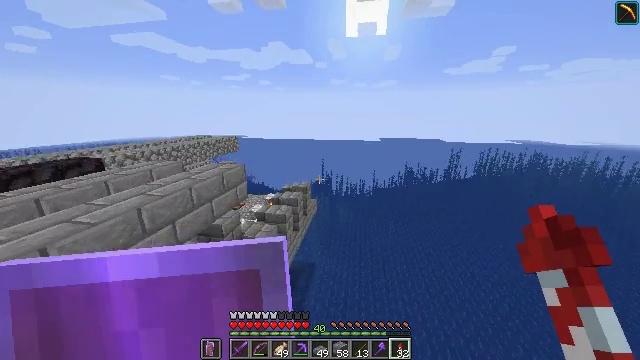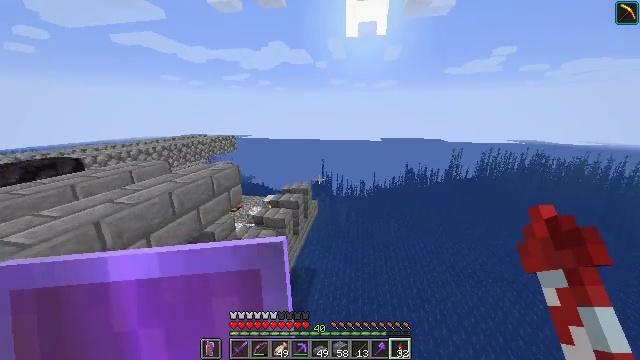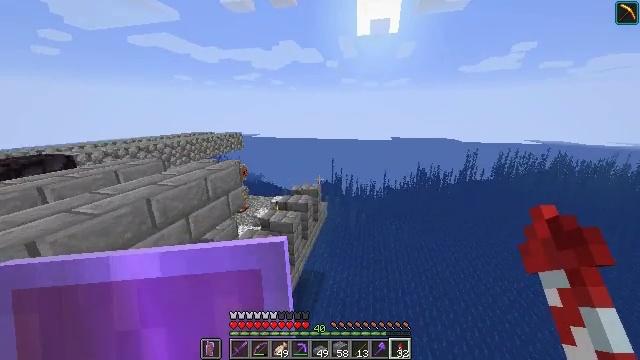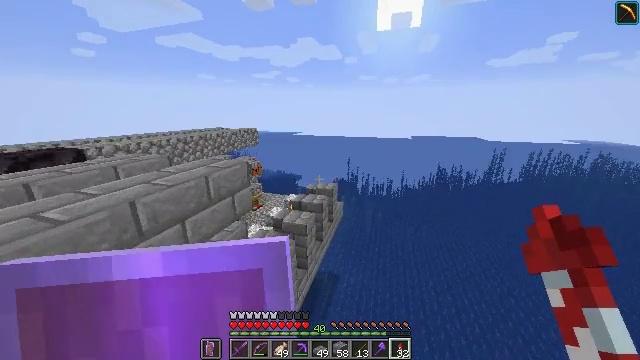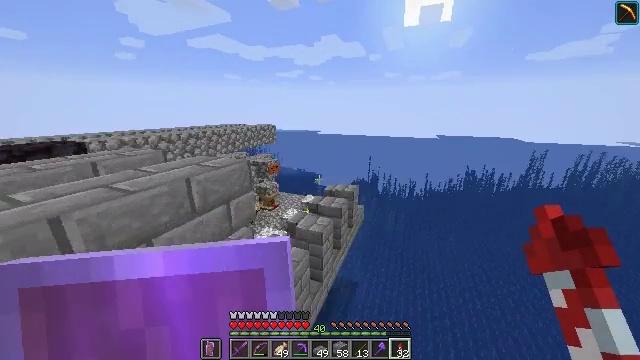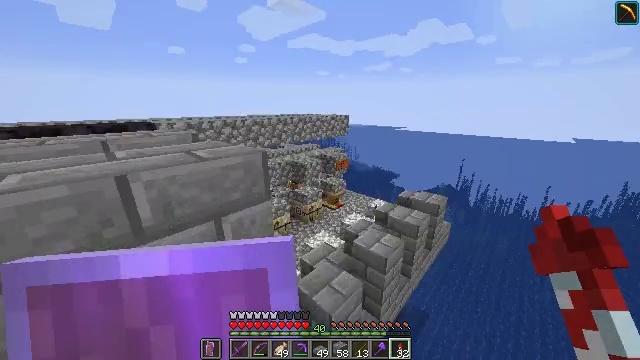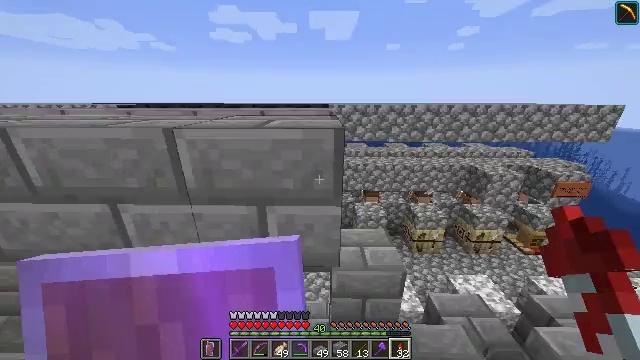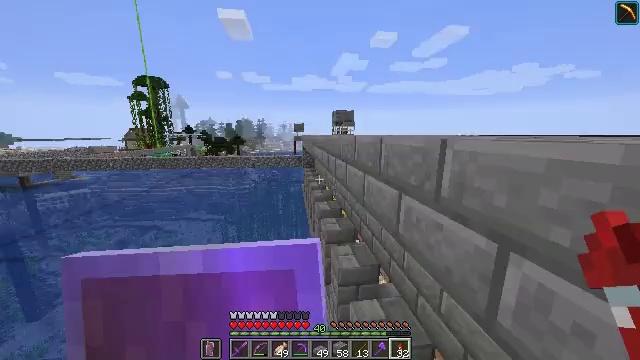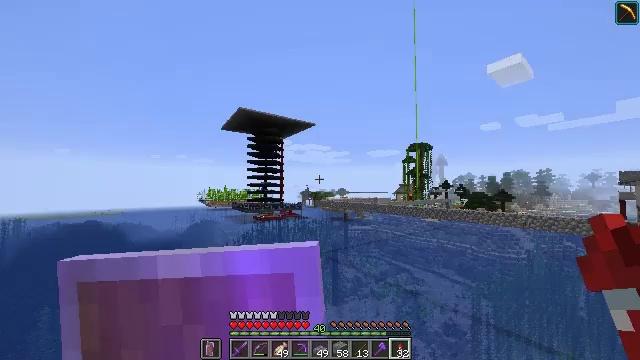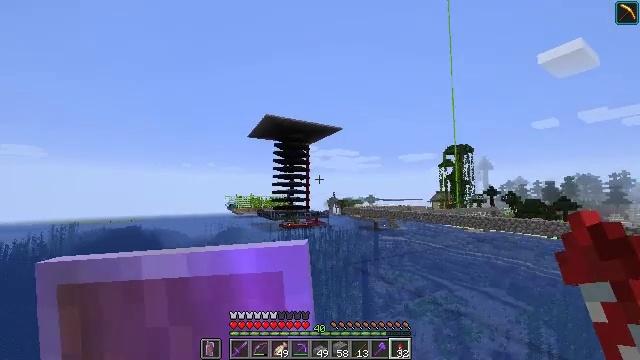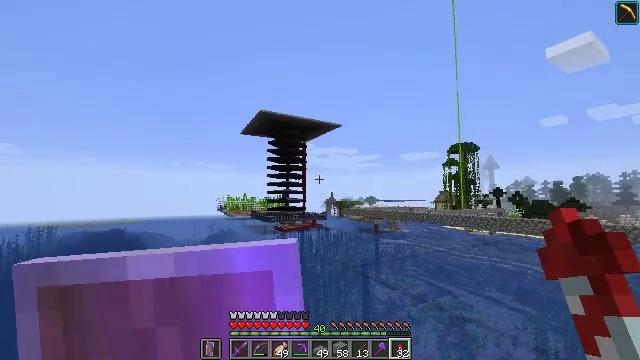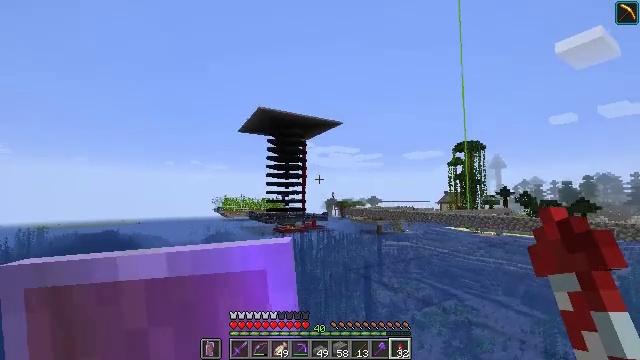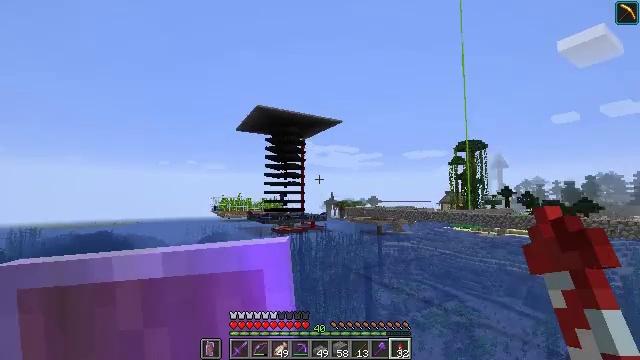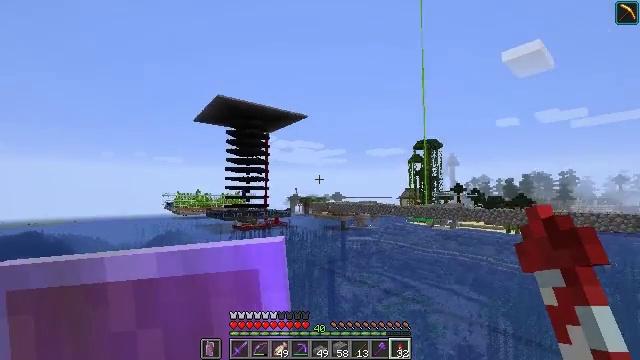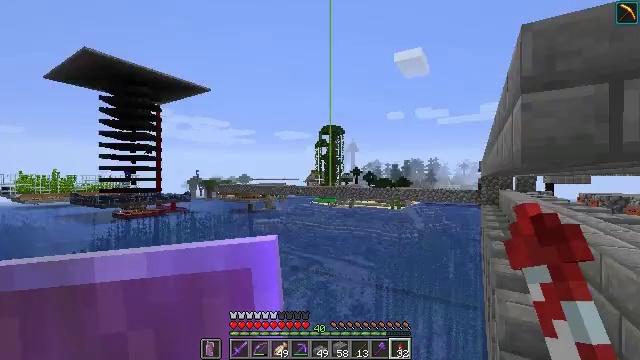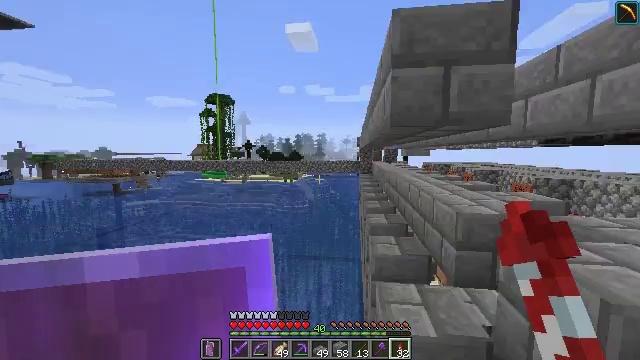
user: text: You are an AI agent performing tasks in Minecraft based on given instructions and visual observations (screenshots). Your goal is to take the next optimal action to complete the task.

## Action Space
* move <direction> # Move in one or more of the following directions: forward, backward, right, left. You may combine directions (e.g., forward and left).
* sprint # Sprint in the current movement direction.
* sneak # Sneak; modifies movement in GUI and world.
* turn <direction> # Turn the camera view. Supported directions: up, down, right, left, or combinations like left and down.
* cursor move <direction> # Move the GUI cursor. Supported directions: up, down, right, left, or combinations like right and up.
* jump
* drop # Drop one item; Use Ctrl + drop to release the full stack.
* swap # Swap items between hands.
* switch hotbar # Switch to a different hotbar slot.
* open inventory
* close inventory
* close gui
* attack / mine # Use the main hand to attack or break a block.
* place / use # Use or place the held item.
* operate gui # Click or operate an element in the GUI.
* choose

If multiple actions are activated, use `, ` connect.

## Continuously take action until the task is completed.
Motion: motion action
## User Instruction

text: Get stone bricks for construction purposes.
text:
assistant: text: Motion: move forward, sprint
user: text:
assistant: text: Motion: move forward, sprint, turn left
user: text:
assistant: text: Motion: move forward, sprint, turn left
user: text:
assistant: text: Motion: move forward, sprint, turn left
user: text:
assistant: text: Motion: move forward, sprint, turn left and down
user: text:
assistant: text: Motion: move forward, sprint, turn left and down
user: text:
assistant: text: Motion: move forward, sprint, turn left and up
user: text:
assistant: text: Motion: turn left and up
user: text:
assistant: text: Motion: turn left and up
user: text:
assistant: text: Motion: no_op
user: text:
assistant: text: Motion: no_op
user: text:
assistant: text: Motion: no_op
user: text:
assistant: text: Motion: turn right
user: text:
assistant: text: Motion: sneak, turn right and down
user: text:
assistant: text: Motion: sneak, turn right and down
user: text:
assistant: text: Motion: sneak, turn right and down
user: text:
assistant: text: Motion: sneak, turn right and down
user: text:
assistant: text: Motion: sneak, turn right and down
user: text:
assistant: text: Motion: sneak, turn right
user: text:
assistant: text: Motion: sneak
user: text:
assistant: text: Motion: sneak
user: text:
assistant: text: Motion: sneak
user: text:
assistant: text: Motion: sneak
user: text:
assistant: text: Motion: sneak
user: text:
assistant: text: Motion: sneak
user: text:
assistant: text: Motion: sneak
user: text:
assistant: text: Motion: sneak
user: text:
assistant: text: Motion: sneak
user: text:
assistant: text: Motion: sneak, turn left
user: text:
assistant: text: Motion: sneak, turn left and down